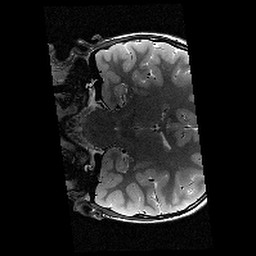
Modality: T2w
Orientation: coronal
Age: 11
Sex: male
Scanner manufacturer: siemens
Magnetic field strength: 3 T
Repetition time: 9.23 s
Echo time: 0.067 s